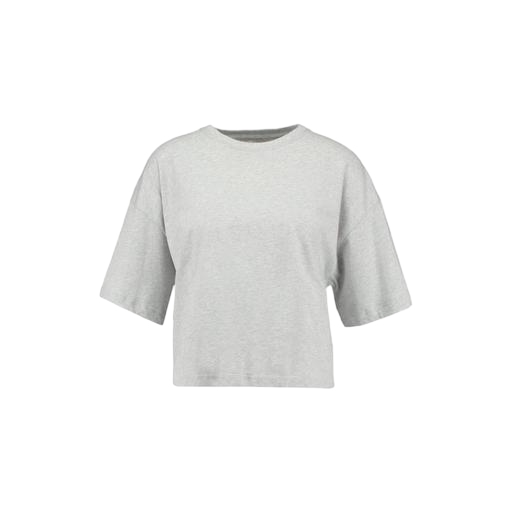
boxy fit t-shirt, boxy t-shirt, loose fit t-shirt, white background